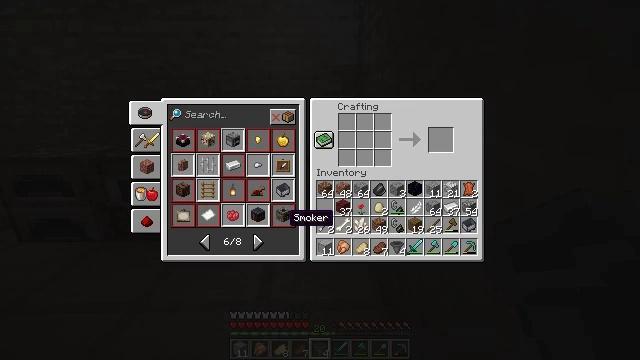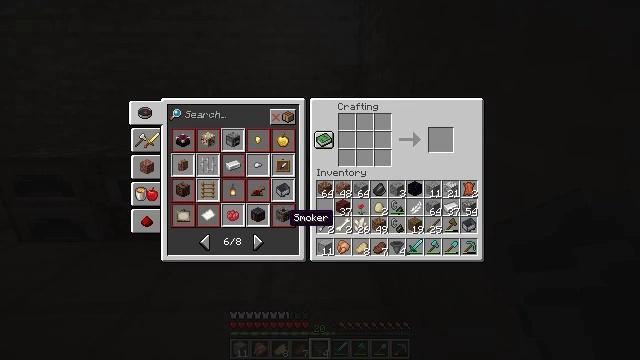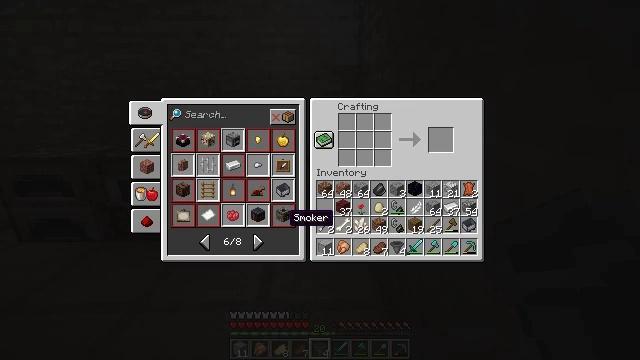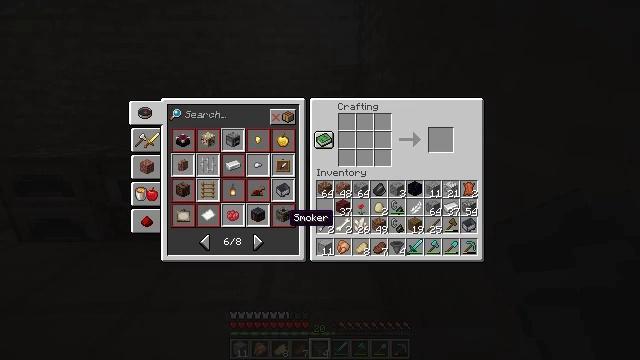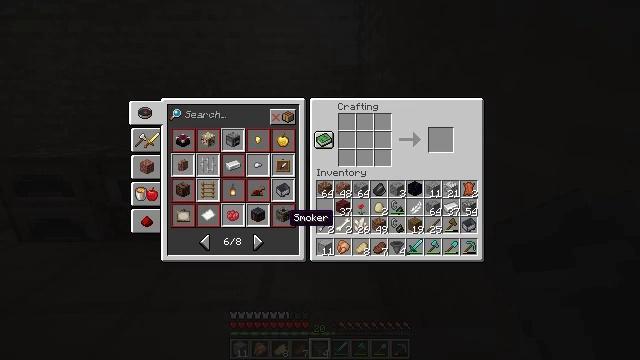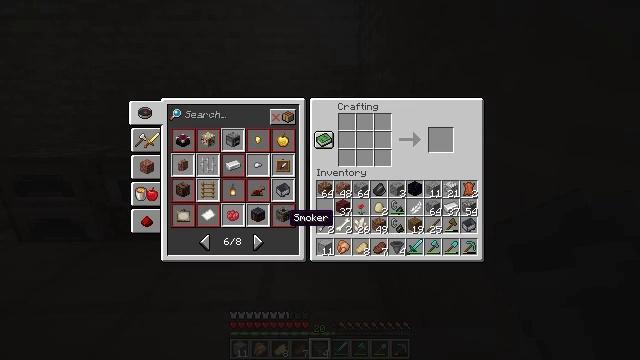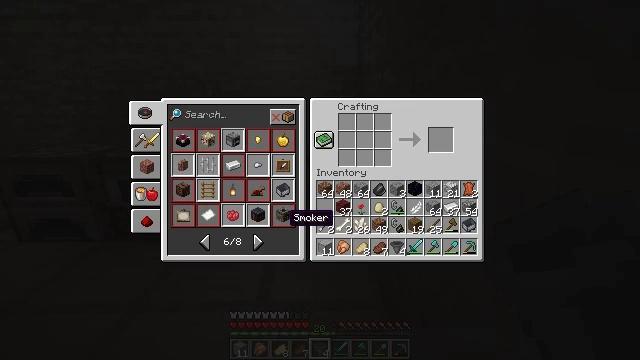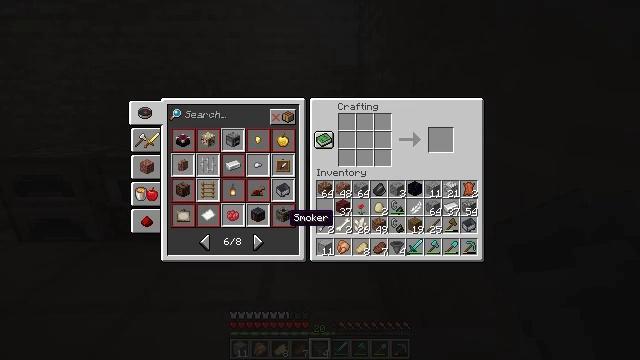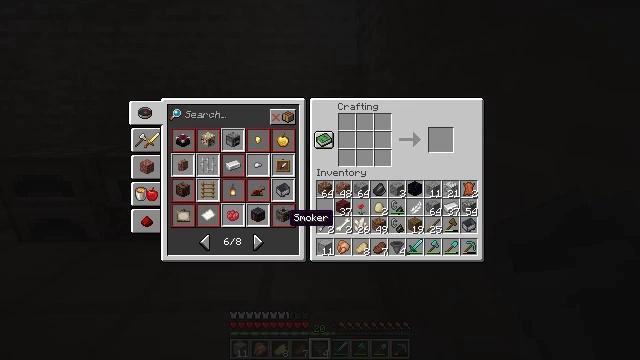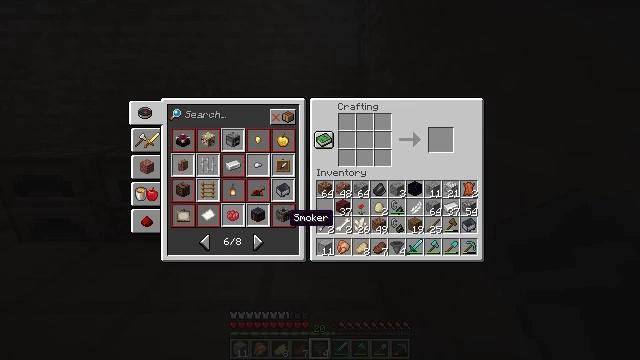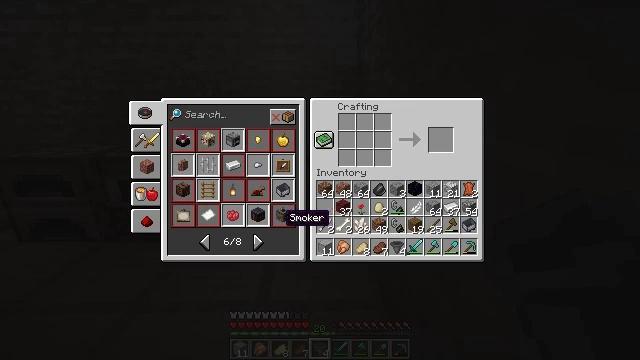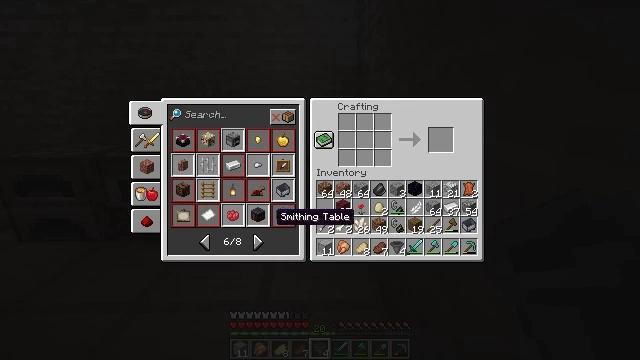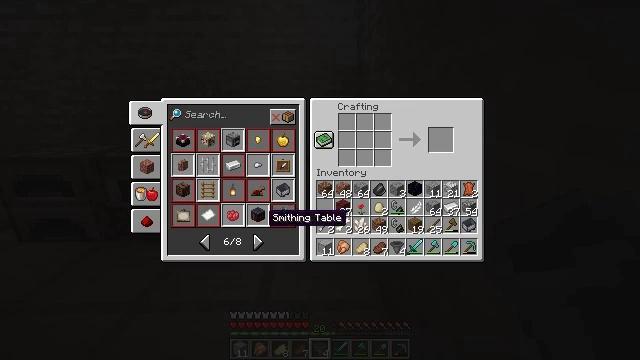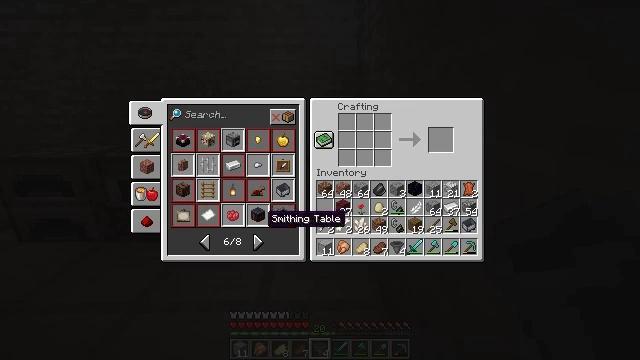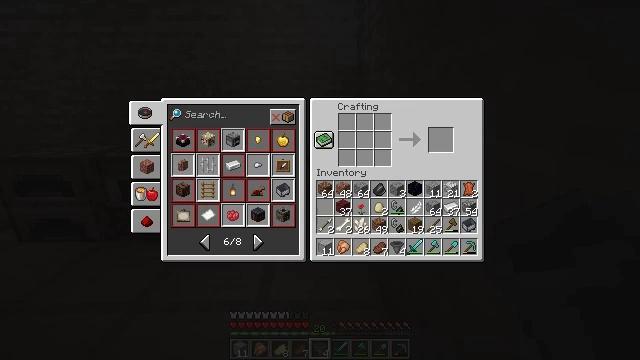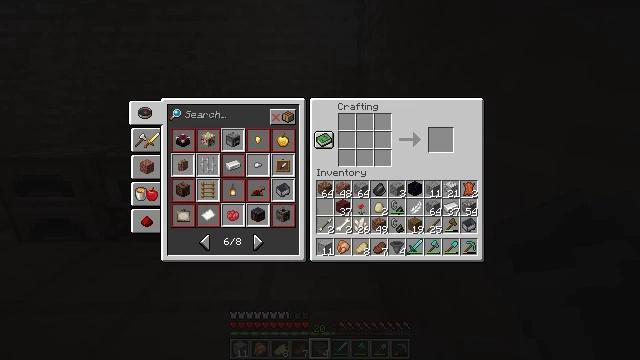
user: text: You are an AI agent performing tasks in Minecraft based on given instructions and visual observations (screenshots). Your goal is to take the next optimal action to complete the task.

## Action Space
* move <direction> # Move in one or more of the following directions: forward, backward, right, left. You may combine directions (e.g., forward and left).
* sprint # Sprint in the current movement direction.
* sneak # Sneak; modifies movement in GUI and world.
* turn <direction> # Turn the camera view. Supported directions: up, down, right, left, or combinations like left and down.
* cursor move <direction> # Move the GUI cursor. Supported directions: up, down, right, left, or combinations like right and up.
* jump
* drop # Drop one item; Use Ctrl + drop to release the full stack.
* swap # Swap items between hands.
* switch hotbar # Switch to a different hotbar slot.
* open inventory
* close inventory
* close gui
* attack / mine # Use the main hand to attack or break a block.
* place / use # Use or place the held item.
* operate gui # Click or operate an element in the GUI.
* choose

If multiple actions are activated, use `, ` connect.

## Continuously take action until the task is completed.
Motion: motion action
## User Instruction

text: Combine a minecart and a hopper to get a hopper minecart.
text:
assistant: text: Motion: no_op
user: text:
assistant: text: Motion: no_op
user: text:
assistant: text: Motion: no_op
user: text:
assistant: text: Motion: no_op
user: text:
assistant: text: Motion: no_op
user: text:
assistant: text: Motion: no_op
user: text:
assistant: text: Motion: no_op
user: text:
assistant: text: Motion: no_op
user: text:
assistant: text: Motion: no_op
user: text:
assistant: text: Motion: no_op
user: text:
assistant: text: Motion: turn left
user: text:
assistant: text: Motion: turn left
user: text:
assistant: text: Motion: no_op
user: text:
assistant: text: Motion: no_op
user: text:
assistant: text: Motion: no_op
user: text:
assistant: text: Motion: no_op
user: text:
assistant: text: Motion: no_op
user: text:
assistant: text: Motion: no_op
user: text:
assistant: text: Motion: no_op
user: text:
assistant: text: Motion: no_op
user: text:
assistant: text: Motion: no_op
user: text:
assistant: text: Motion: no_op
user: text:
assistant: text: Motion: no_op
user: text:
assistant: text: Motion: no_op
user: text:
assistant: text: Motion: no_op
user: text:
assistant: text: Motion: no_op
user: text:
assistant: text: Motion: no_op
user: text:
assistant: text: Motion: no_op
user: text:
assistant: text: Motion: no_op
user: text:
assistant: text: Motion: no_op